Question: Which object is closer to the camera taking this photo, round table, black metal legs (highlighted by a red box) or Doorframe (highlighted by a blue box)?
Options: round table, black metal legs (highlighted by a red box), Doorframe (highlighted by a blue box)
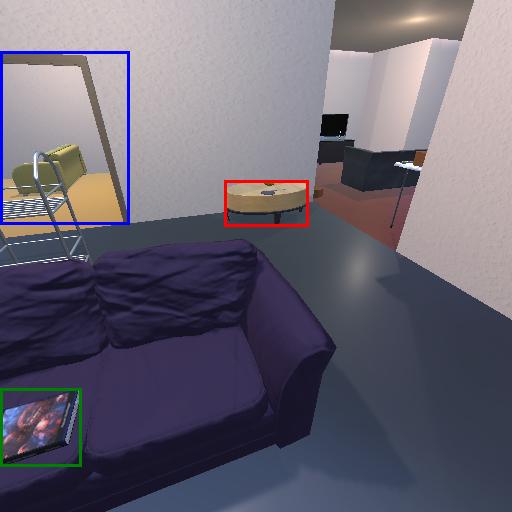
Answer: round table, black metal legs (highlighted by a red box)